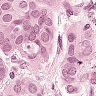
Metastatic tissue present: yes